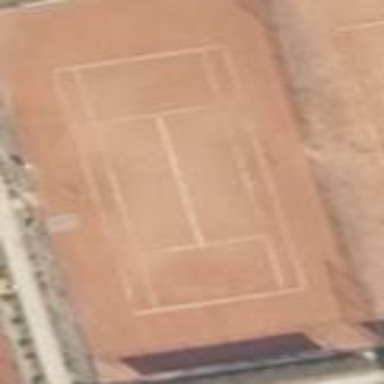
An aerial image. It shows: Clay tennis court on the leisure land pitch.